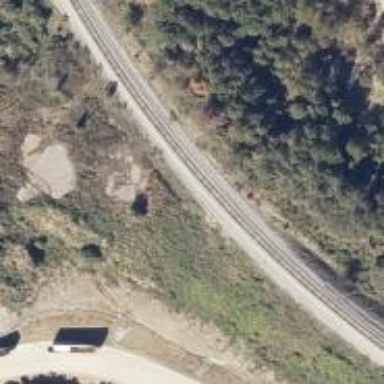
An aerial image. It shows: Railway track.